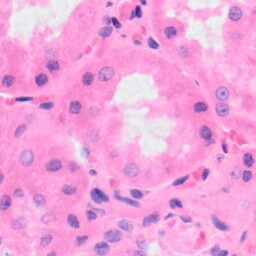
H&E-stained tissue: Kidney